六年级 · 解析几何
 下面每个方格的边长表示 1 厘米。

（1）画一个长方形，周长是 24 厘米，长和宽的比是 $2: 1$ 。

（2）画一个长方形，面积是 24 平方厘米，长和宽的比是 3: 2 。
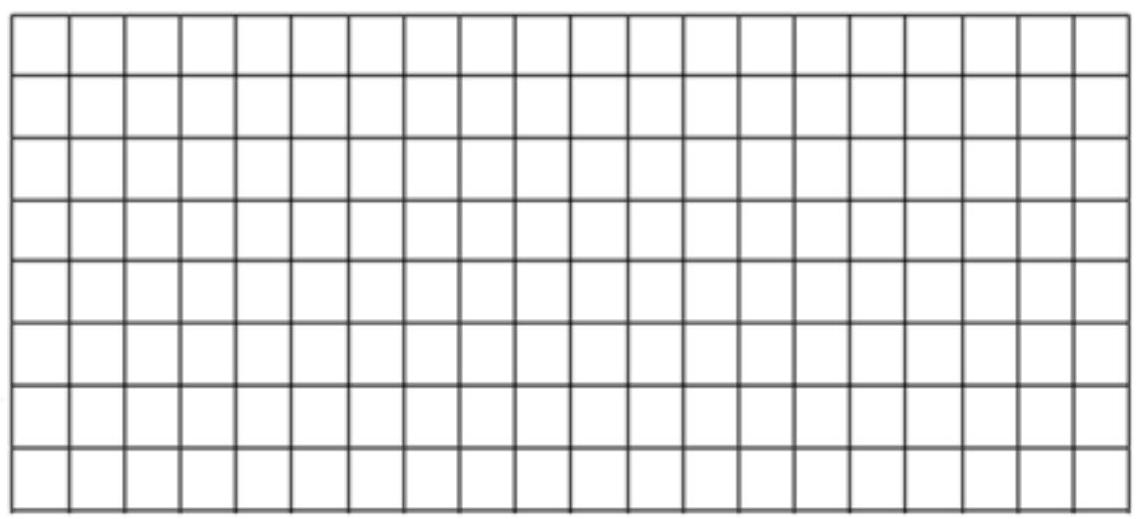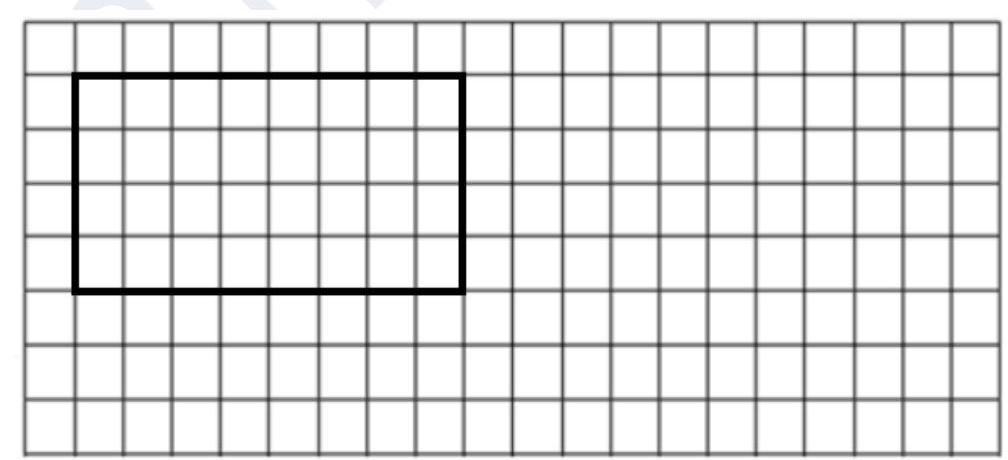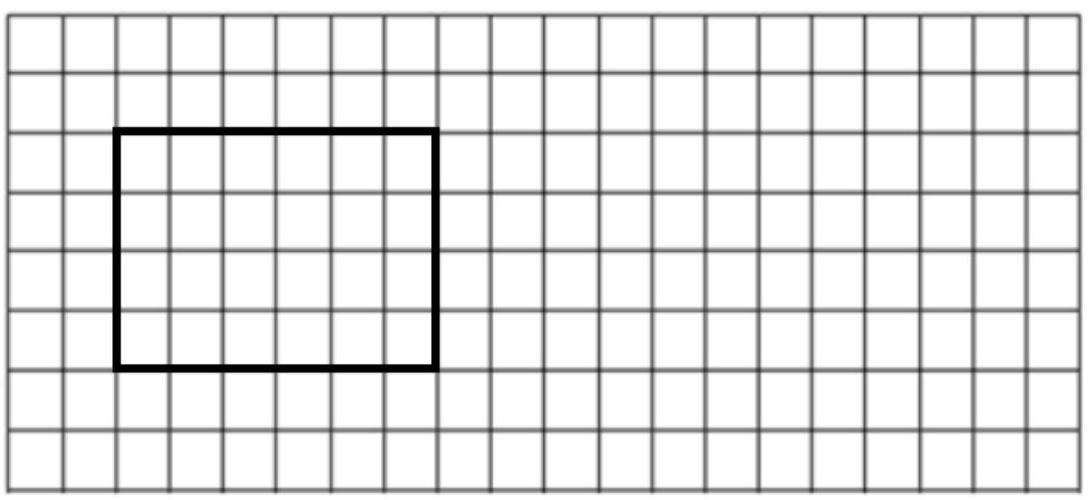
答案: (1)  长与宽的和为: $24 \div 2=12$ (厘米)

宽为: $12 \div(2+1)=4$ (厘米)

长为: $4 \times 2=8$ (厘米)

作图如下:

（2） $4 \times 6=24$ (平方厘米)

6: $4=3: 2$

所以长和宽分别是 6 厘米和 4 厘米;

作图如下: